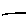
Label: line